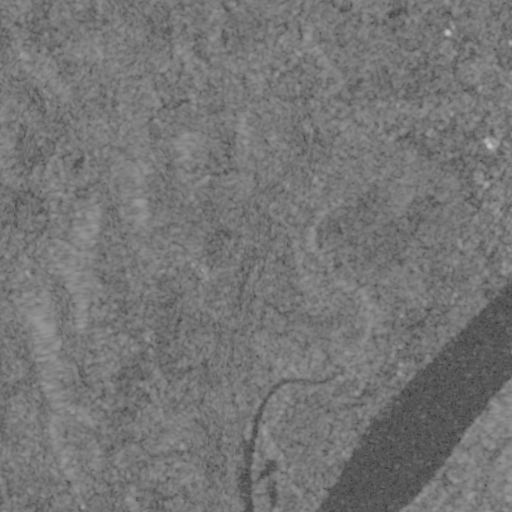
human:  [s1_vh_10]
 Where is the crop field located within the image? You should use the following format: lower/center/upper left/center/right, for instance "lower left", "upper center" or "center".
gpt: The crop field is located in the lower right of the image.
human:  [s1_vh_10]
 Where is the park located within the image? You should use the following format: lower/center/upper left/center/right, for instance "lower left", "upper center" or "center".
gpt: The park is located in the upper right of the image.
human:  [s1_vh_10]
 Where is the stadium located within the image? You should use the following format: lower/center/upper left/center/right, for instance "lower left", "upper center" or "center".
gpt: The stadium is located in the upper right of the image.
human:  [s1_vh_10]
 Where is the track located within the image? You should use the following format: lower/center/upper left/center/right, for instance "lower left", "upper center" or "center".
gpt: The track is located in the upper right of the image.
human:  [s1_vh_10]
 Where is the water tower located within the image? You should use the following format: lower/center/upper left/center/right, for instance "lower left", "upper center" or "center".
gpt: The water tower is located in the upper right of the image.
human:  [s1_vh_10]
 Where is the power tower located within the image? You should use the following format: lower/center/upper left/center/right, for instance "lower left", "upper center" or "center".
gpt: There is no power tower in the image.

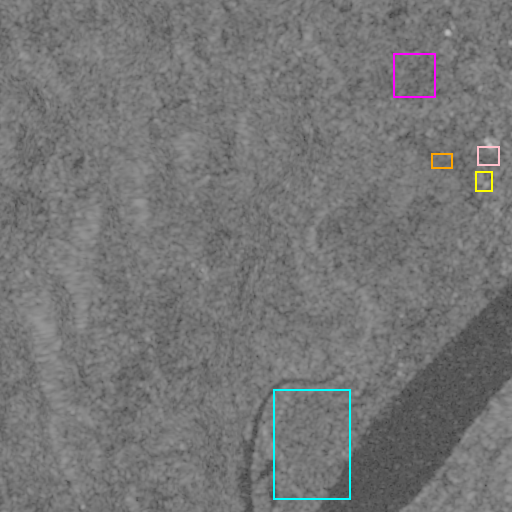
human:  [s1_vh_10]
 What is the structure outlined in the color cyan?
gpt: The structure outlined in cyan is a crop field.
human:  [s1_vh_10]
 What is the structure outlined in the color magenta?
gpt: The structure outlined in magenta is a park.
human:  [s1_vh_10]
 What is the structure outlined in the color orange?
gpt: The structure outlined in orange is a stadium.
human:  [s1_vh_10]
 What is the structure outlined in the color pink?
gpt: The structure outlined in pink is a track.
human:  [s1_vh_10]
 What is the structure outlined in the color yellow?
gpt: The structure outlined in yellow is a building.
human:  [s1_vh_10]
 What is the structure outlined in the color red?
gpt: There is no red outline.